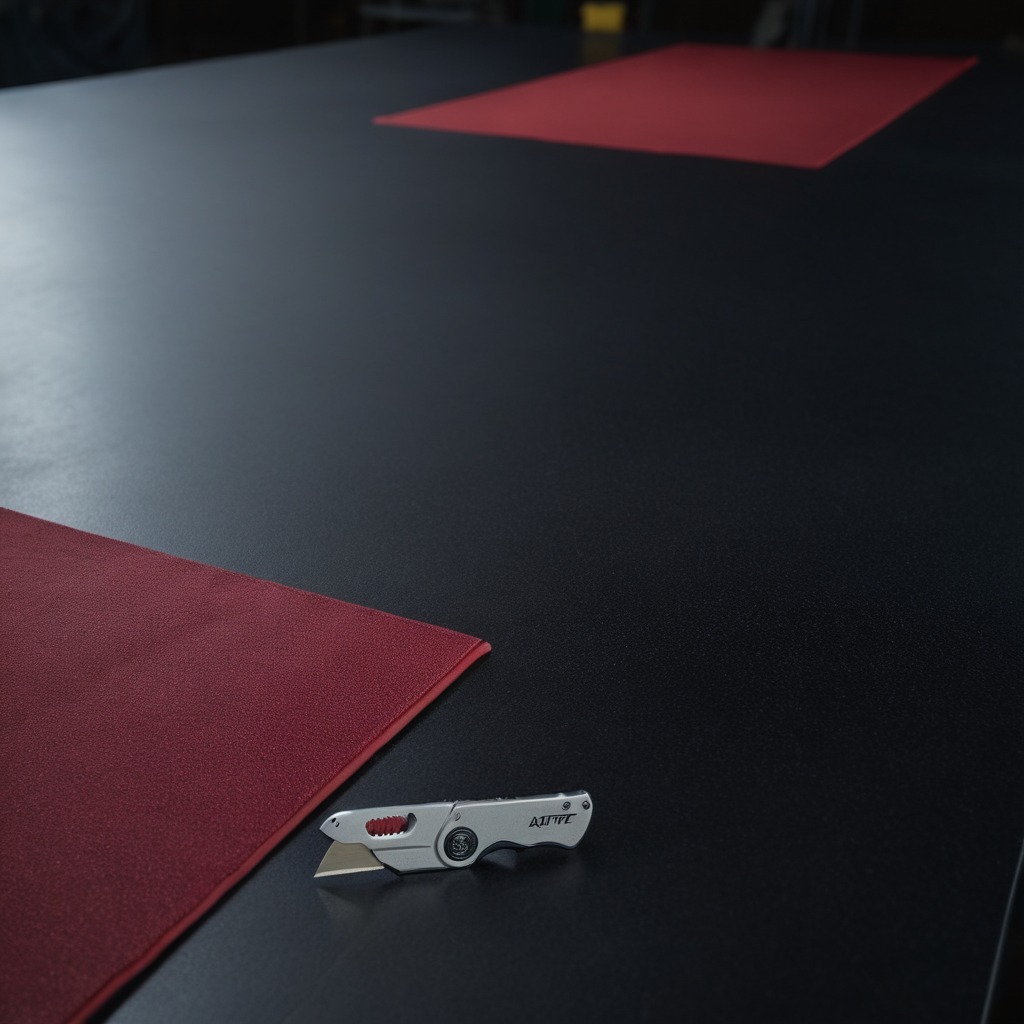
A utility knife lies on a clean granite tabletop covered with a red rubber mat inside a workshop at night dim ambient light soft shadows worn but beneath the mat